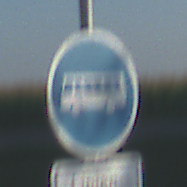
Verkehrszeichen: Busssonderstreifen
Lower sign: BesondereFahrzeugeUndTransportgueter2
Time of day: MorningAfternoon
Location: Outdoor (RoadRail)
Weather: Clear
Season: NotSpecified
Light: Natural